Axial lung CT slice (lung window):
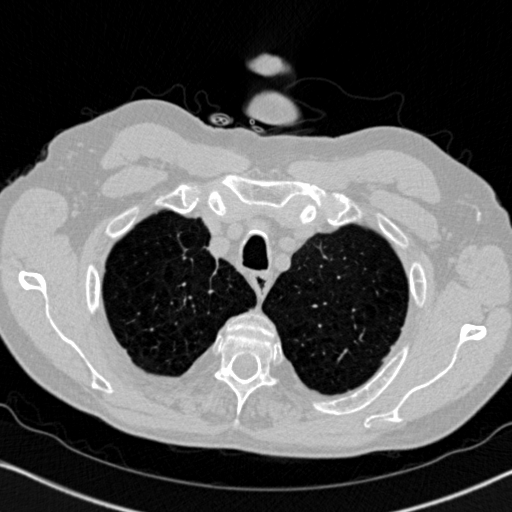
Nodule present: no